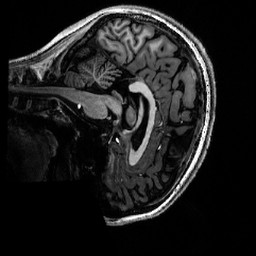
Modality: T1w
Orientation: sagittal
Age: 20
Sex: female
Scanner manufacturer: siemens
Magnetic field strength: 6.98 T
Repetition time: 6 s
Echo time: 0.00299 s